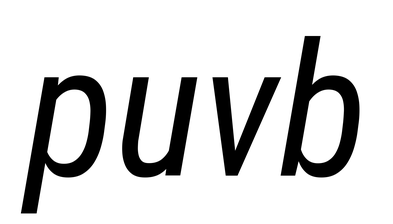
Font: Roboto-Italic_Condensed_Italic